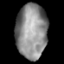
Tissue: lung
Cell type: T cells
Senescence score: 0.2261
Nuclear area (px): 1668
Mean DAPI intensity: 140.311